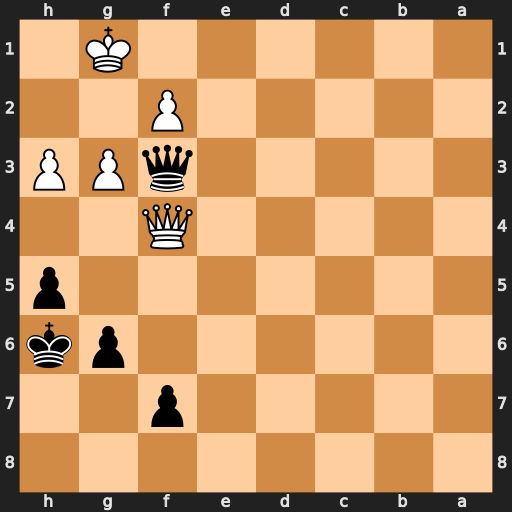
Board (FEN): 8/5p2/6pk/7p/5Q2/5qPP/5P2/6K1
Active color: b
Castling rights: -
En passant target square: -
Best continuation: Qxf4 gxf4 g5 f3 Kg6 Kf2 Kf5